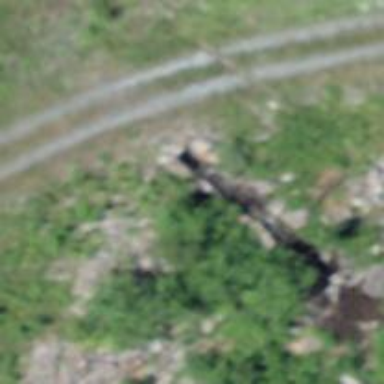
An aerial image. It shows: Culvert tunnel.